Question: I am new to php.
And i am using following code to show a form
'''
<div class="wrapperReg">
<div id="searchContainer" style="display: inline; margin-top: 20px">
<form>
<label class="ringSetName" style="font-size: 16pt;" >Firstname</label>
<input id="nameBox" style="width:250px; margin-top:10px; margin-left: 30px; height:30px;" name="q" type="text"/>
</form>
</div>
<div id="searchContainer" style="display: inline; margin-top: 20px">
<form>
<label class="ringSetName" style="font-size: 16pt;" >Lastname</label>
<input id="nameBox" style="width:250px; margin-top:10px; margin-left: 30px; height:30px;" name="q" type="text"/>
</form>
</div>
<div id="searchContainer" style="display: inline; margin-top: 20px">
<form>
<label class="ringSetName" style="font-size: 16pt;" >Email</label>
<input id="nameBox" style="width:250px; margin-top:10px; margin-left:30px; height:30px;" name="q" type="text"/>
</form>
</div>
<div id="searchContainer" style="display: inline; margin-top: 20px">
<form>
<label class="ringSetName" style="font-size: 16pt;" >Phone</label>
<input id="nameBox" style="width:250px; margin-top:10px; margin-left: 30px; height:30px;" name="q" type="text"/>
</form>
</div>
<div class="submit" style="display: inline;" style="margin-top: 10px">
<input type="button" value="Submit" class="submit-text"/>
</div>
'''
CSS is as follow
'''
.wrapperReg{
overflow: hidden;
width: 100%;
height: 100%;
}
'''
It is showing stuff as below

How can i align so that all the elements are aligned horizontally inside the main div and The Text should be base aligned and also the Input fileds be vertically aligned to each.
Also Need to place the submit button aligned horizontally too.
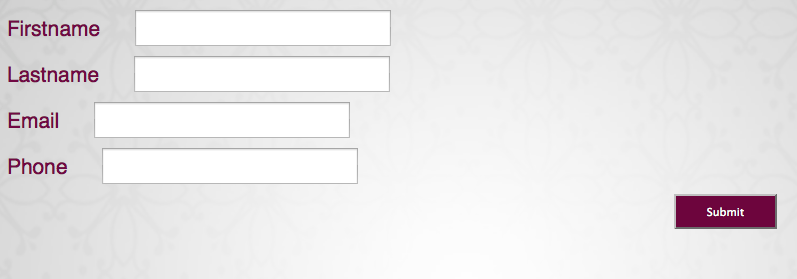
Answer: How about using float?
'''
label{float: left;}
label + input{float: right;}
'''
And add overflow:hidden to your 'form'. And wrap your form elements in one form.